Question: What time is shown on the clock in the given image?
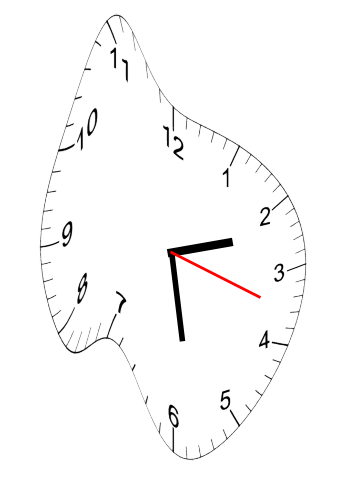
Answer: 02:28:18